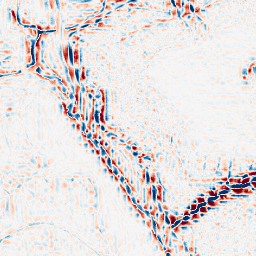
Category: wavelet
Decomposition family: wavelet_reverse_biorthogonal
Decomposition parameters: wavelet: rbio2.4
level: 3
Upsampling method: cubic_catmull_rom
Upsampling parameters: scale: 4
Upsampling scale: 4